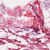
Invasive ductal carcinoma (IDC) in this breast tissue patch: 0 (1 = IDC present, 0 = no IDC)